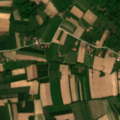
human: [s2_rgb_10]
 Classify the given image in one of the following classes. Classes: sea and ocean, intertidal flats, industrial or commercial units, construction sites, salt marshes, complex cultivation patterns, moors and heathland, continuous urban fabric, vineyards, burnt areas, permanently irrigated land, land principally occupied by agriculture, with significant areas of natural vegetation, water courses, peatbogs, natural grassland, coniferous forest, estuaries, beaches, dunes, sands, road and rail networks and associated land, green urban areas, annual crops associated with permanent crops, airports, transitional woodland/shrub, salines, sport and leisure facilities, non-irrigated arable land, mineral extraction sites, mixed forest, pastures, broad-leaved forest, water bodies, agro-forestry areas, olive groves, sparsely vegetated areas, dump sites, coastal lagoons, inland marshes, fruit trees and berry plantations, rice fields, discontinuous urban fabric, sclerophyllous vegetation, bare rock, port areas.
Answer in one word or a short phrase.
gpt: complex cultivation patterns, land principally occupied by agriculture, with significant areas of natural vegetation